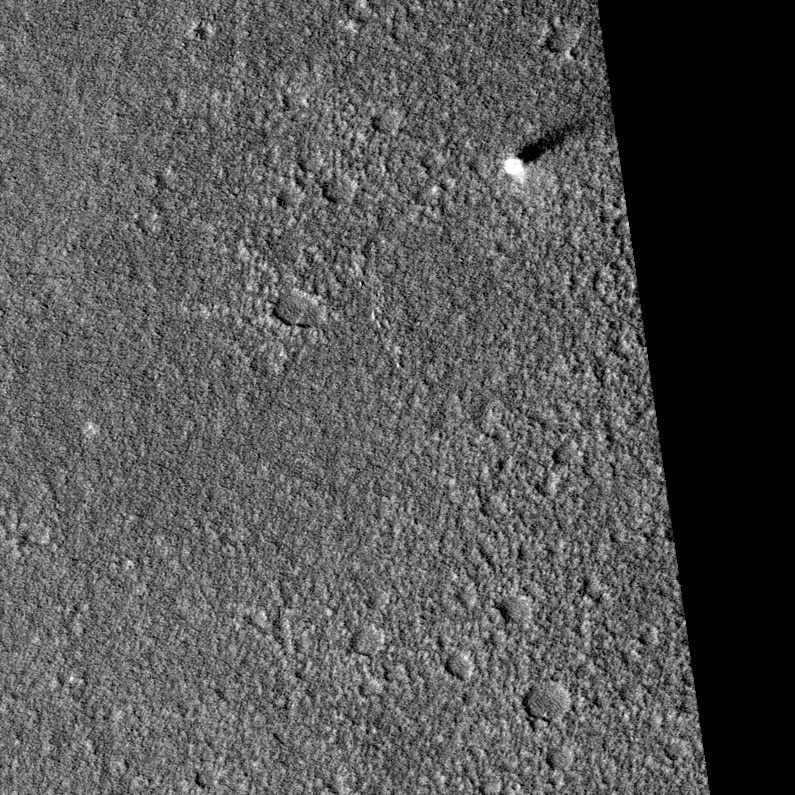
Label: dustdevil